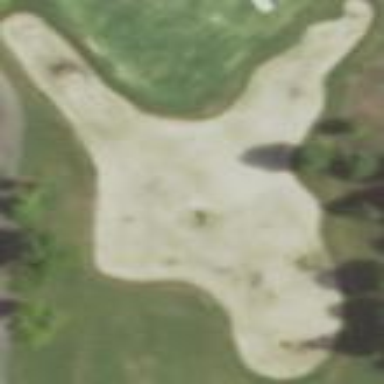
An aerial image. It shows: Sandy area is golf bunker.